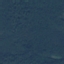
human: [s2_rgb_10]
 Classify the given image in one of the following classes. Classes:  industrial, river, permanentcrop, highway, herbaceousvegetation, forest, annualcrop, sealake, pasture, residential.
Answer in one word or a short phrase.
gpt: Forest